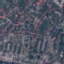
Label: Residential